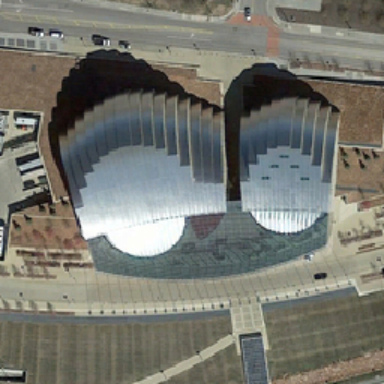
The big building is close to the road and there are several cars nearby .